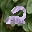
Label: 2